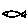
Label: fish